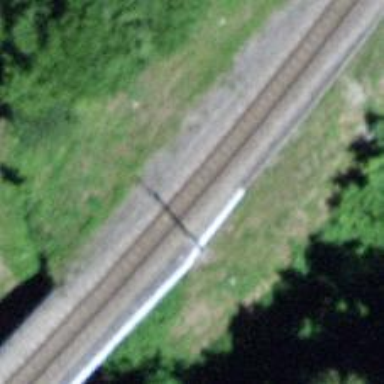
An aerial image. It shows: Narrow-gauge railway track with 1 electrified contact line.